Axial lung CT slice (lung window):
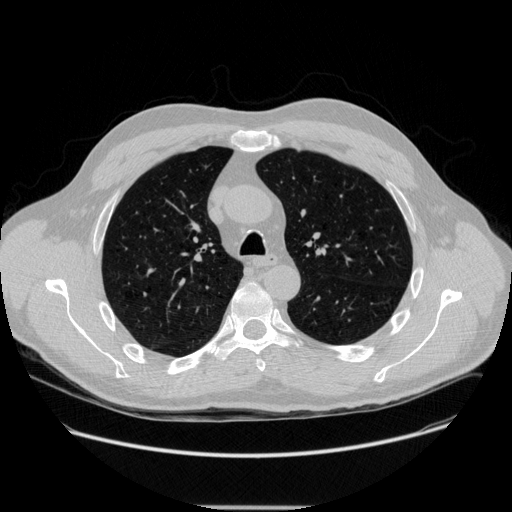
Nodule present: no